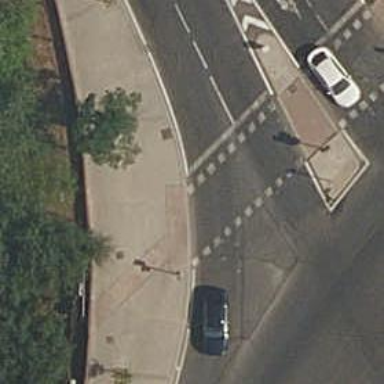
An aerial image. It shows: Crossing with traffic signals.